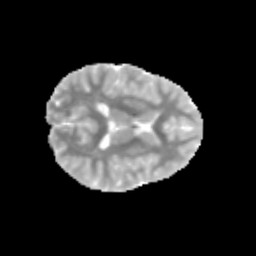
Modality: MD
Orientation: axial
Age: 10
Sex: male
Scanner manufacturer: siemens
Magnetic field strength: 3 T
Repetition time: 3.8 s
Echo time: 0.07 s